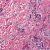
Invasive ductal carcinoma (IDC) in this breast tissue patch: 0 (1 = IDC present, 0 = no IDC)